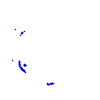
Particle: proton